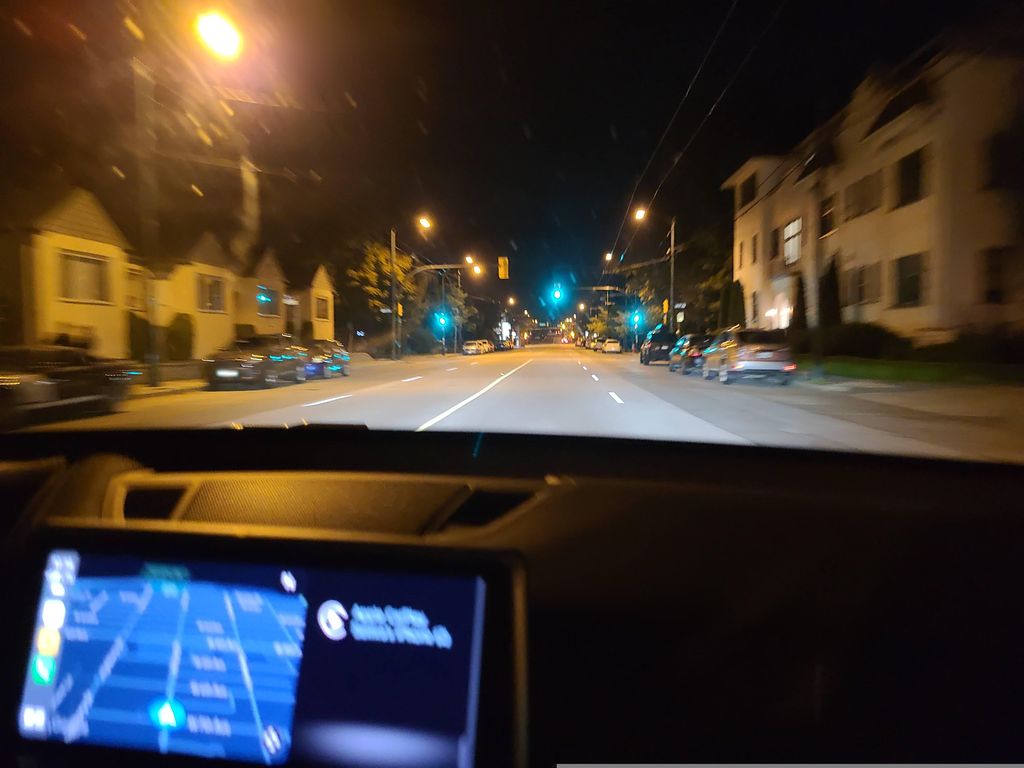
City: vancouver